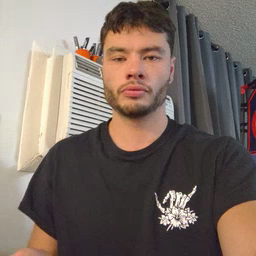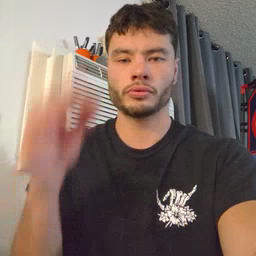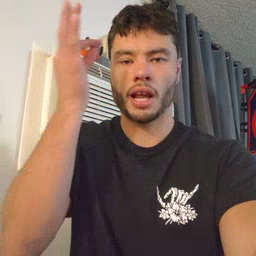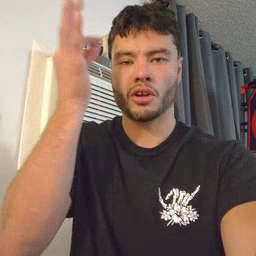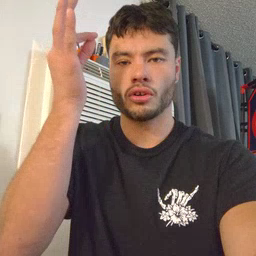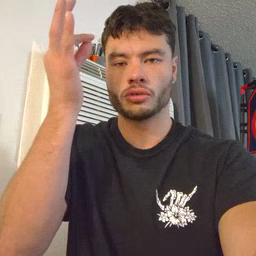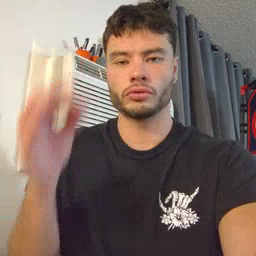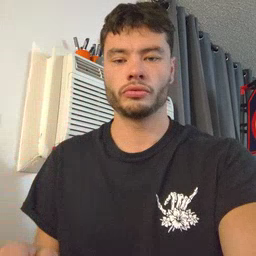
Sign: hair